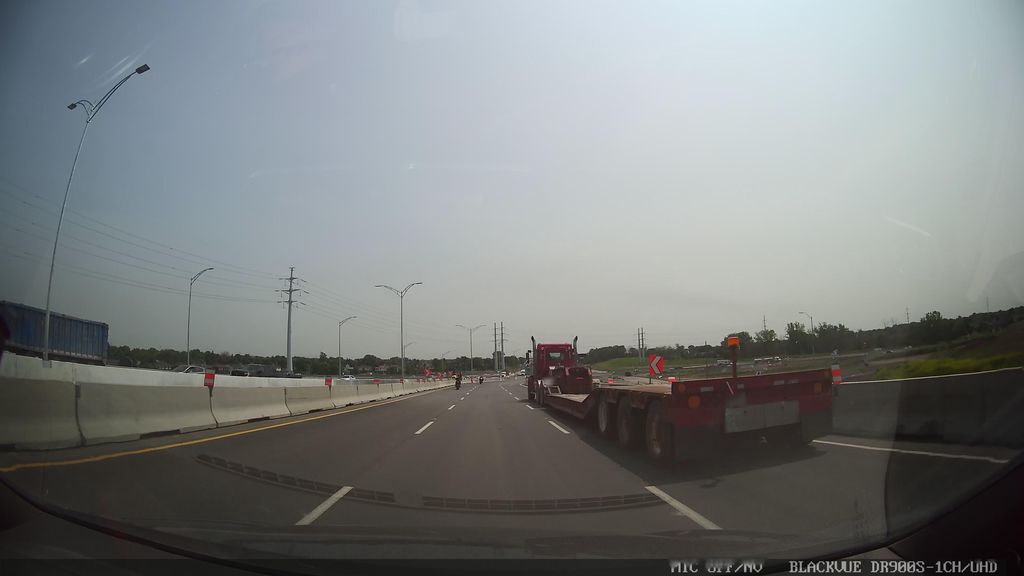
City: montreal